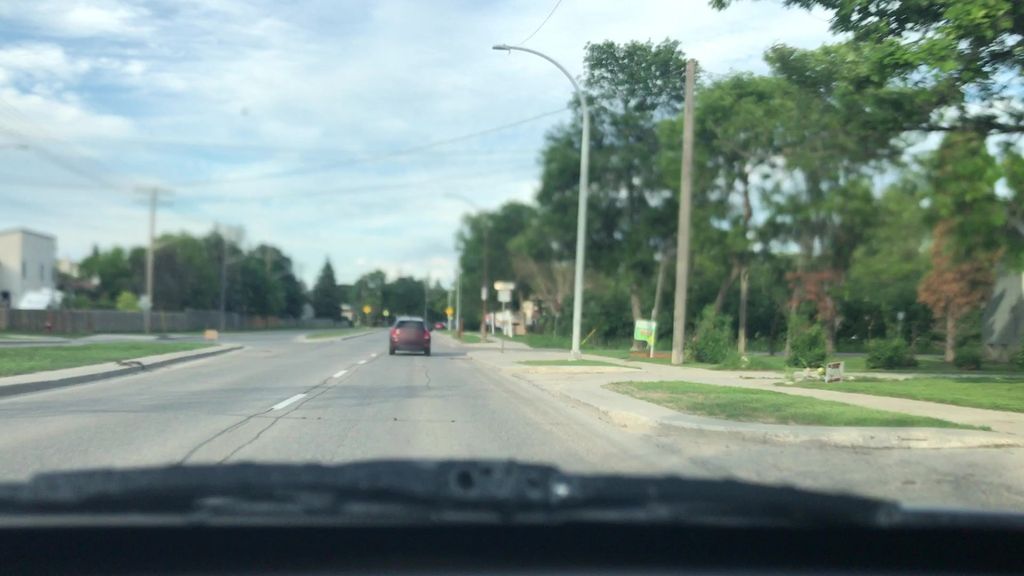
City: winnipeg